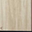
Piece: xx